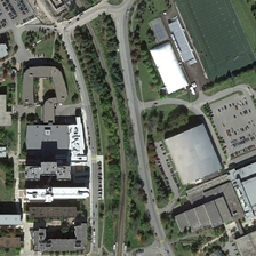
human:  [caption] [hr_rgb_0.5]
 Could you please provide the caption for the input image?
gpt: There are a lot of buildings and a green playground.

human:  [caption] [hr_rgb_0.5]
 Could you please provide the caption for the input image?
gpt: The church has green trees, a playground and two parking lots.

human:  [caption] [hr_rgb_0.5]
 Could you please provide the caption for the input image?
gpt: Many buildings and green trees are located in the playground and two parking areas.

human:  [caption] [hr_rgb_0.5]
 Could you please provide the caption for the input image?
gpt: There are many buildings and green trees in the church, and there are amusement parks and two parking lots.

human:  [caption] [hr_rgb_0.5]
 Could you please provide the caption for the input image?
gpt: Many buildings and green trees are located in the church, which has a playground and two parking lots.